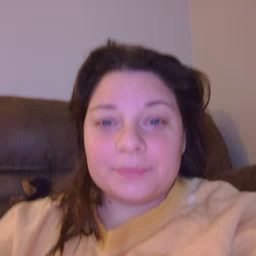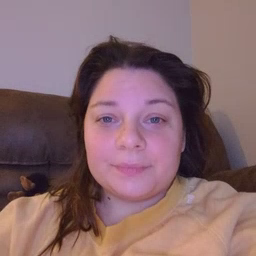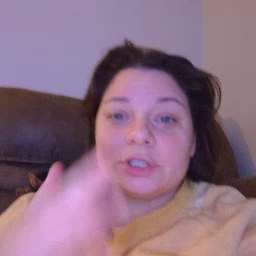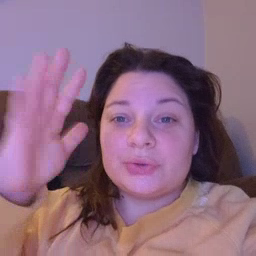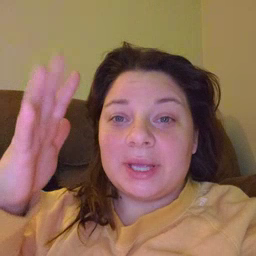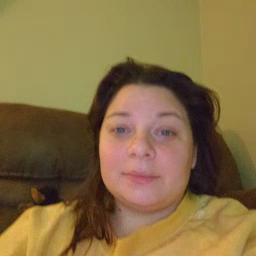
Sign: tree